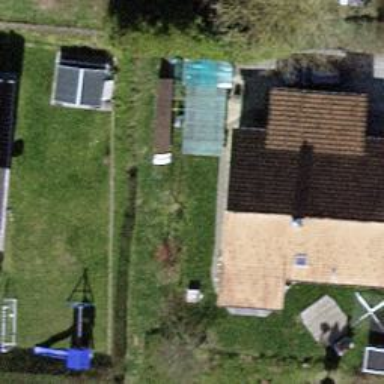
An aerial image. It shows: Gabled roofed house.